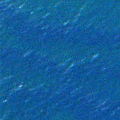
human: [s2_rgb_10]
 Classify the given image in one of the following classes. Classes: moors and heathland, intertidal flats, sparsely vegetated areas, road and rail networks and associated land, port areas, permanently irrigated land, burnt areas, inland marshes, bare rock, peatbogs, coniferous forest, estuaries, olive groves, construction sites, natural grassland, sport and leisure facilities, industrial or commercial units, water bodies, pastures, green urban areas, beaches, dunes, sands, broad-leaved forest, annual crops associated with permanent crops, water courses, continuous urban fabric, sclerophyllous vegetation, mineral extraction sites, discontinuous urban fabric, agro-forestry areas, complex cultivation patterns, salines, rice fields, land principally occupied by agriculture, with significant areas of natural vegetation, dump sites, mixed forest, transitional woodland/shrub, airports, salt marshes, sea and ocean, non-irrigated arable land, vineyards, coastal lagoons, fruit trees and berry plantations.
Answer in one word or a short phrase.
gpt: sea and ocean